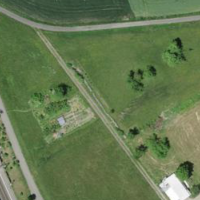
EUNIS habitat code: 25
Species observed at this site:
Papilio machaon
Pieris rapae
Polyommatus icarus
Maniola jurtina
Melanargia galathea